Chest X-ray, AP view. Patient: 23 years old, sex F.
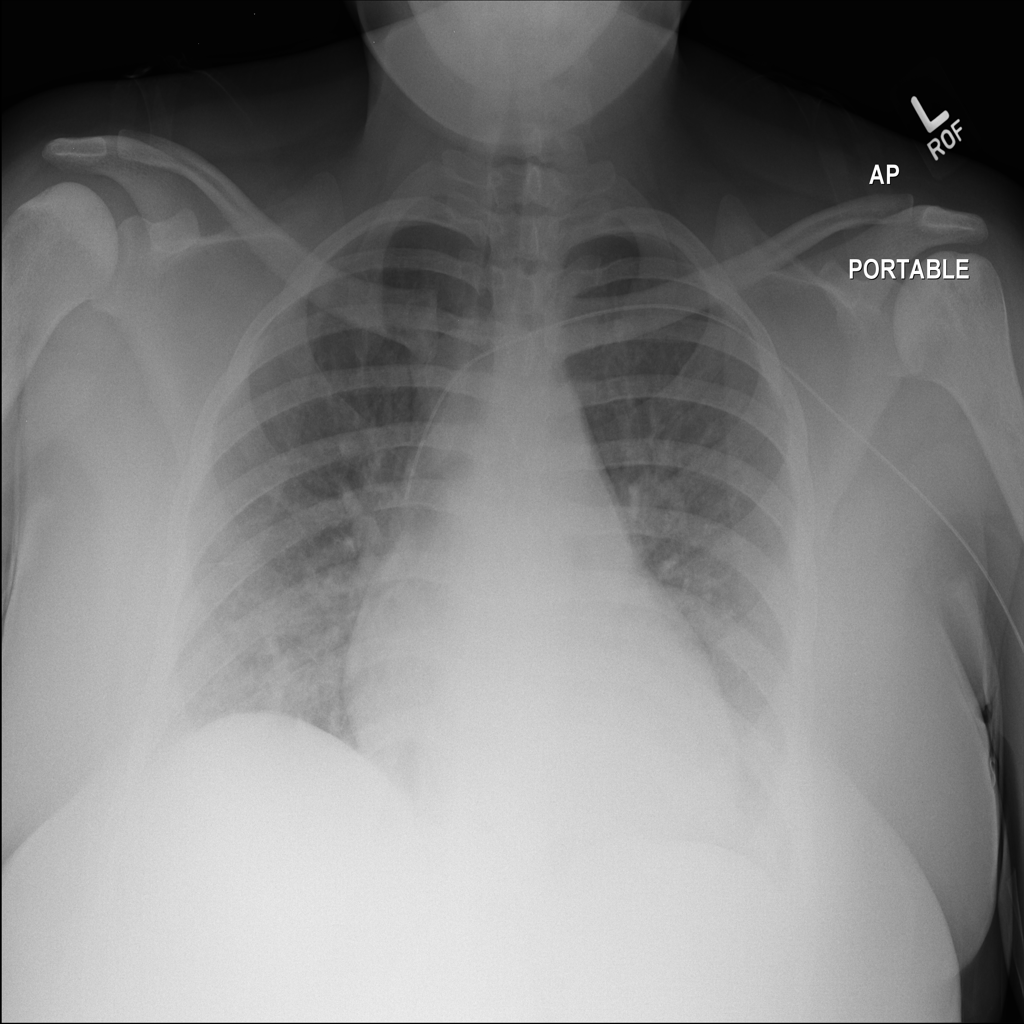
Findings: No Finding